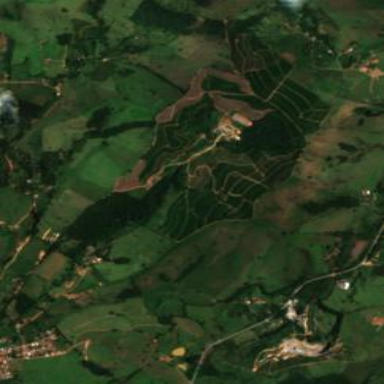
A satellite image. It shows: Farmland with coffee crops.